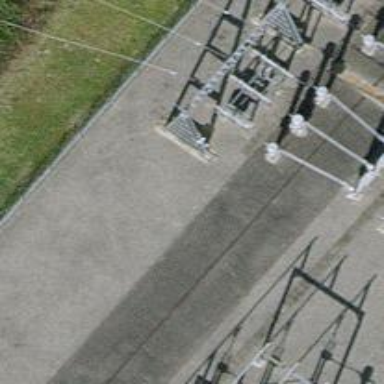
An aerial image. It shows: Power line is depicted.